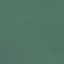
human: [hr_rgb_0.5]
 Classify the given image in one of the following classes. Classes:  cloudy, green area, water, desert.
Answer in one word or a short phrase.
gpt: water